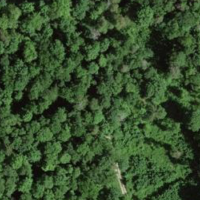
EUNIS habitat code: 41
Species observed at this site:
Lathyrus vernus